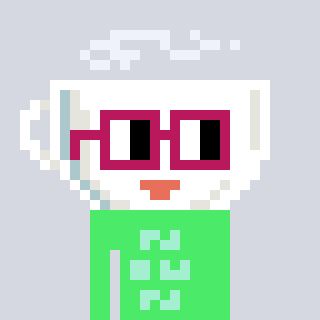
a pixel art character with square dark red glasses, a mug-shaped head and a teal-colored body on a cool background